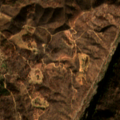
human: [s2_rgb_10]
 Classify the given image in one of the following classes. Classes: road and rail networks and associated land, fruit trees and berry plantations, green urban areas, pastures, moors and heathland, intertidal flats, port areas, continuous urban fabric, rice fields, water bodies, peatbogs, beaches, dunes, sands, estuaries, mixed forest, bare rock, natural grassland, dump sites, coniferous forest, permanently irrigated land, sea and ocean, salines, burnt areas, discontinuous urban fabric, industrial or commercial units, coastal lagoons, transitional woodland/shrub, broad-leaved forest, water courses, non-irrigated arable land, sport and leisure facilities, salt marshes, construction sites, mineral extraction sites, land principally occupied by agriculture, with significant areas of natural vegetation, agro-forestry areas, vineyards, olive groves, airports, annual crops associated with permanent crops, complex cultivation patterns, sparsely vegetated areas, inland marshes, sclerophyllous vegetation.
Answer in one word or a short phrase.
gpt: olive groves, complex cultivation patterns, land principally occupied by agriculture, with significant areas of natural vegetation, agro-forestry areas, broad-leaved forest, moors and heathland, transitional woodland/shrub, water courses